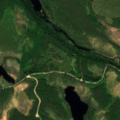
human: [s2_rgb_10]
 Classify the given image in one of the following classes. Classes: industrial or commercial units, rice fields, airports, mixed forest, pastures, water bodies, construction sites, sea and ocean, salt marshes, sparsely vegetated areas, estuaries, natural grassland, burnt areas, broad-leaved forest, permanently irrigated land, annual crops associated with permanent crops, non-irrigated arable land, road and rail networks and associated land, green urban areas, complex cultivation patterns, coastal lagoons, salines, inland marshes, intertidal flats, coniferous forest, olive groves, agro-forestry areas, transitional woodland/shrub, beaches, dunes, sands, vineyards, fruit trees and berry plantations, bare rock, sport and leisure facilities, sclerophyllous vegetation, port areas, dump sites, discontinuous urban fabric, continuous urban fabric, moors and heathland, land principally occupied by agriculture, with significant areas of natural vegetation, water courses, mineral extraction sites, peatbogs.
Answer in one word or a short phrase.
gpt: coniferous forest, transitional woodland/shrub